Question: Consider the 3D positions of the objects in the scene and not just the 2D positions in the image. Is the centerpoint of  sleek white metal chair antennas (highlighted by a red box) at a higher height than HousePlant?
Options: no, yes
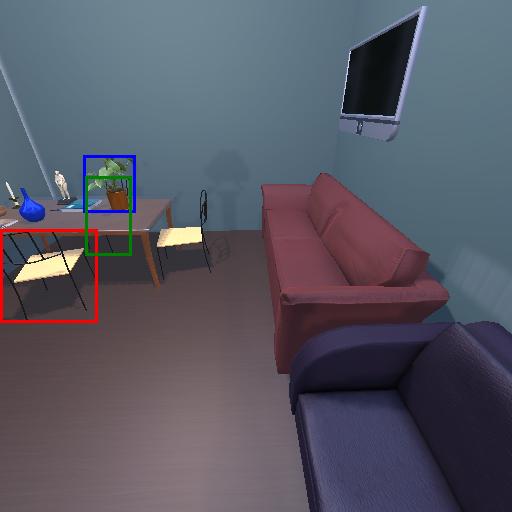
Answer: no